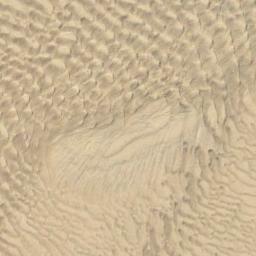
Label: desert